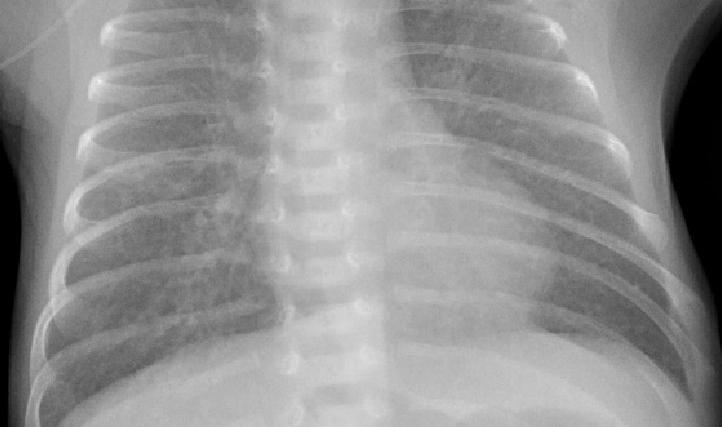
Diagnosis: PNEUMONIA